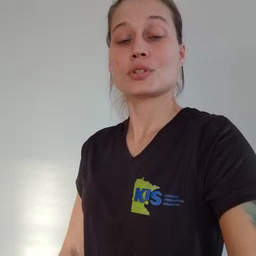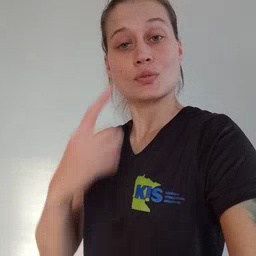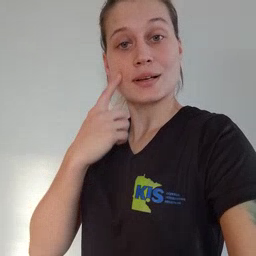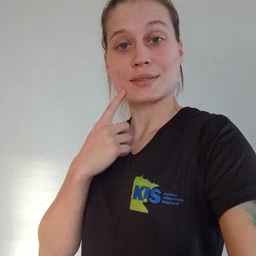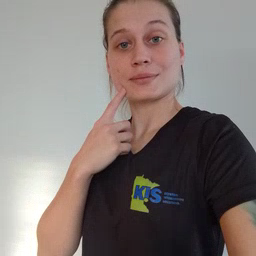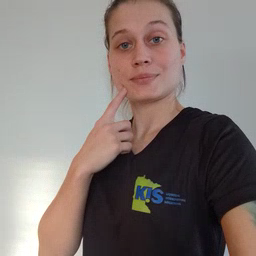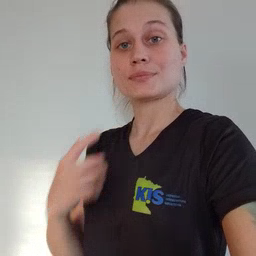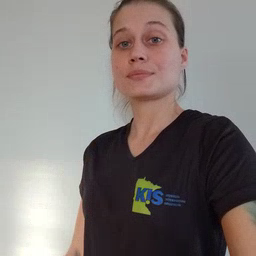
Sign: cry